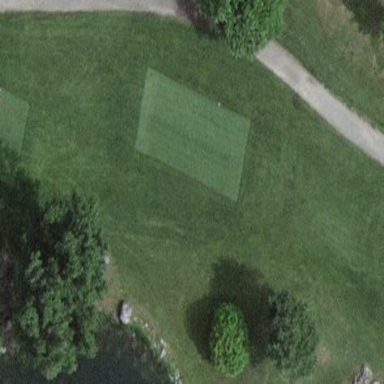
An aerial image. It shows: Golf tee on grassy land.